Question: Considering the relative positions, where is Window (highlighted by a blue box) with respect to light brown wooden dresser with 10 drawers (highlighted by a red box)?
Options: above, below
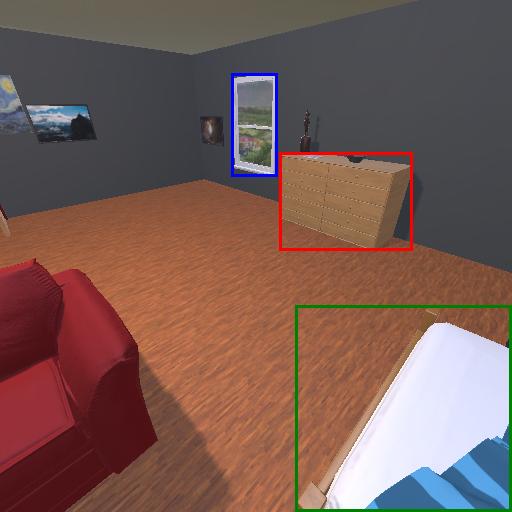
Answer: above